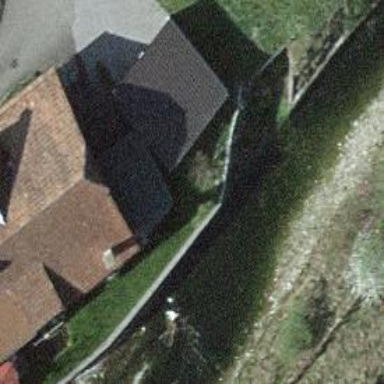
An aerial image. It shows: Garage.